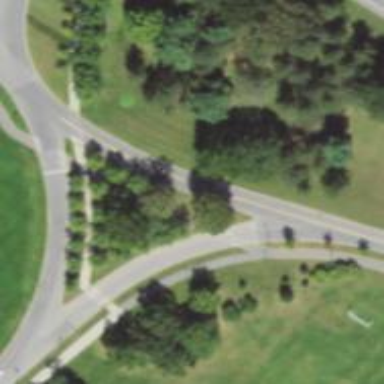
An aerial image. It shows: Unmarked crossing on the road.